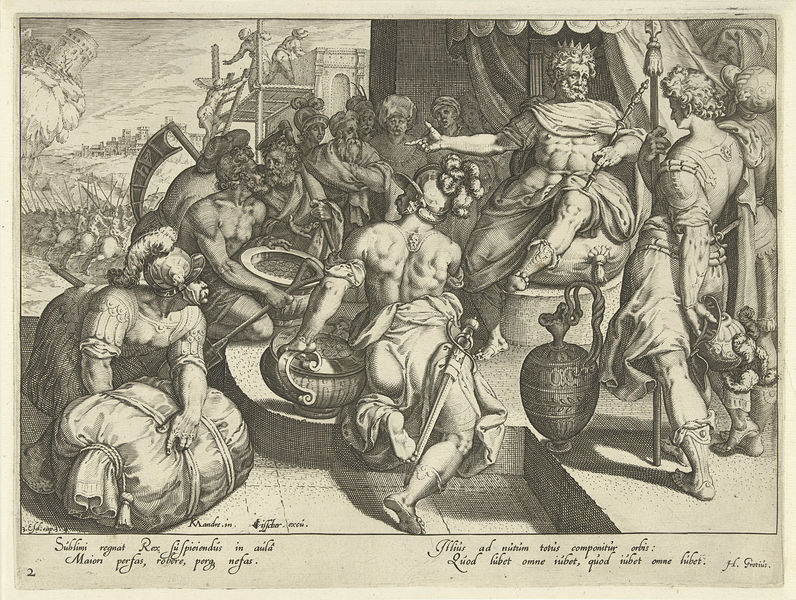
Titel: De koning als sterkste in de wereld
Künstler: Zacharias Dolendo
Standort: Amsterdam
Institution: Rijksmuseum
Schlagwörter: hand, kampf, nackt, fluss, landschaft, menschen, stadt, geste, hintergrund, männer, zeichnung, arm, schale, blatt, krone, bauern, sack, turm, amphore, vase, hintern, schrift, papier, bündel, ernte, grafik, schlacht, kaiser, könig, soldaten, thron, muskeln, gefäß, nahrung, palast, druck, druckgrafik, radierung, stich, seite, text, waffen, helm, herrscher, gravur, krüge, antik, mythos, sage, reichtum, baldachin, macht, opfer, kupferstich, gefäße, spaten, schatz, sense, stürzen, zepter, bauen, latein, regent, geschenke, münzen, bauarbeiter, osmanen, zoll, gaben, scheffel, türken, orientalen, ergebung, taler, goldmünzen, statdt, thaler, zeigegeste, 2, gortzius, eernte